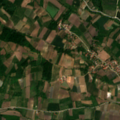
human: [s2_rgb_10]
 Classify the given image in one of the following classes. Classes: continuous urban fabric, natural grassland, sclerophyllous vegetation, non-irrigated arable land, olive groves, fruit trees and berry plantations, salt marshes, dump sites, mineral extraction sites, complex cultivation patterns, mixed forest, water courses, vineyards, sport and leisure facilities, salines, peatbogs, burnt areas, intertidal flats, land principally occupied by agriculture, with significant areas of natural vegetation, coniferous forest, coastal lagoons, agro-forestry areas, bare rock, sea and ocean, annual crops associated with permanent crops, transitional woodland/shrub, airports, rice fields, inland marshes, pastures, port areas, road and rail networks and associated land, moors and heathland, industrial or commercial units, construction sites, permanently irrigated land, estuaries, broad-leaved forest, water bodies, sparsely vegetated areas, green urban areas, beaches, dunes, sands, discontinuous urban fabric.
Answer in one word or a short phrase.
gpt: discontinuous urban fabric, complex cultivation patterns, land principally occupied by agriculture, with significant areas of natural vegetation